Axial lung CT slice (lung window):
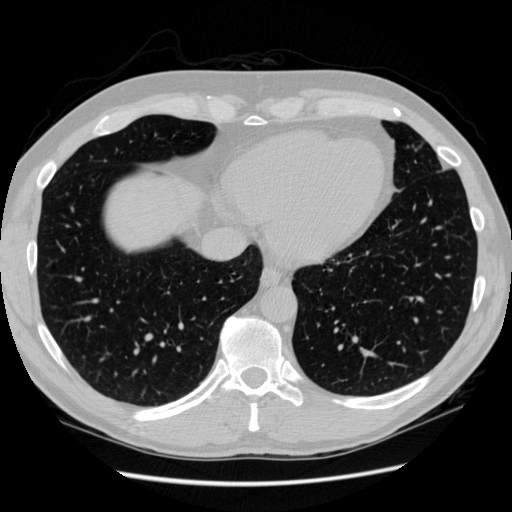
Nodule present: no